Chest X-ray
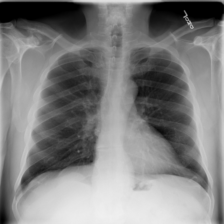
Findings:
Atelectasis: negative
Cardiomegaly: negative
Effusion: negative
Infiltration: negative
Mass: negative
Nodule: negative
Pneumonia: negative
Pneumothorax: negative
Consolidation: negative
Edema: negative
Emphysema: negative
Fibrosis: negative
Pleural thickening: negative
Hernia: negative